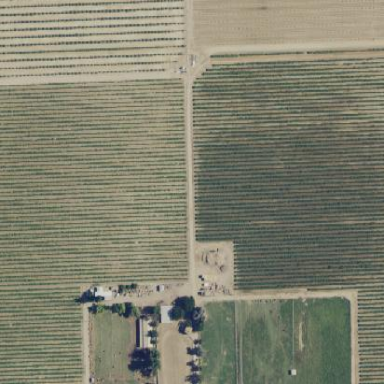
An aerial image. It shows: Vineyard.